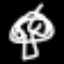
Label: mushroom